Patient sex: M
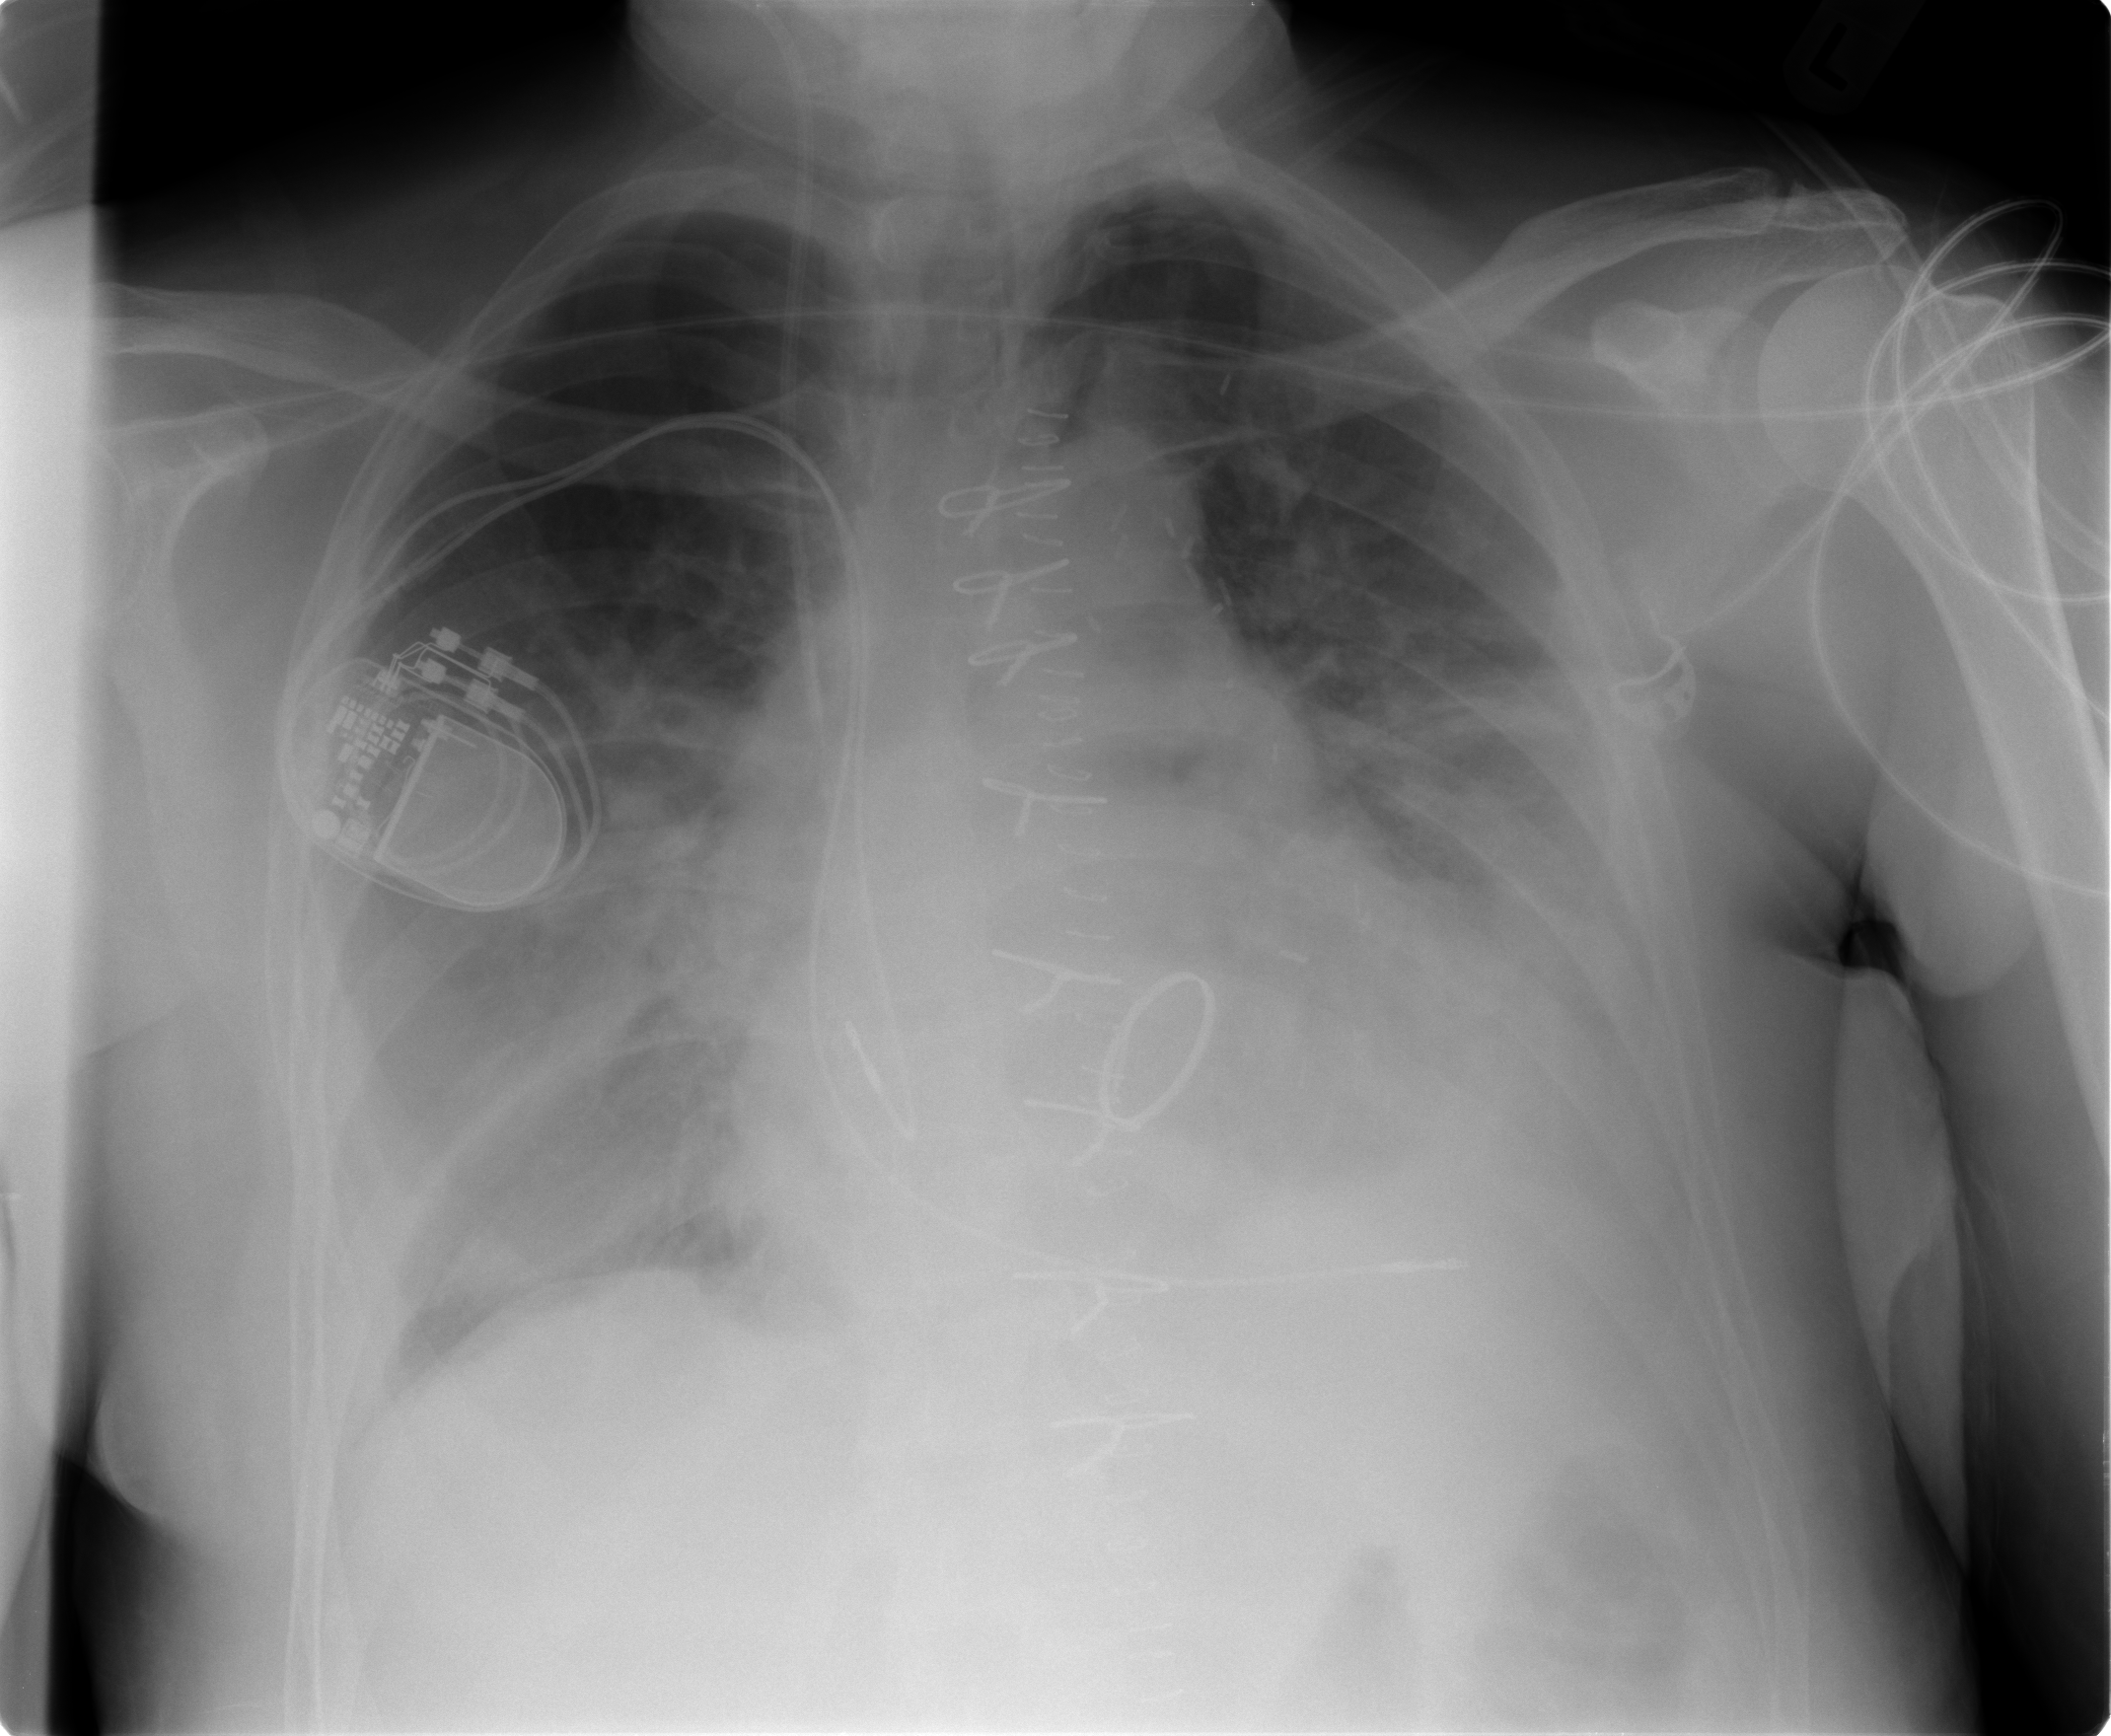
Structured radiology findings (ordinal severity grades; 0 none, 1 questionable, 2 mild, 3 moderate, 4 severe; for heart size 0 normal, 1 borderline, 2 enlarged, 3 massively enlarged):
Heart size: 0
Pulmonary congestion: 3
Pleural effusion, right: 3
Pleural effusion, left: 3
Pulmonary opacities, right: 2
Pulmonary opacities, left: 2
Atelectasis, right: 3
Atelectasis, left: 3